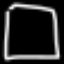
Label: square